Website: slack
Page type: payment
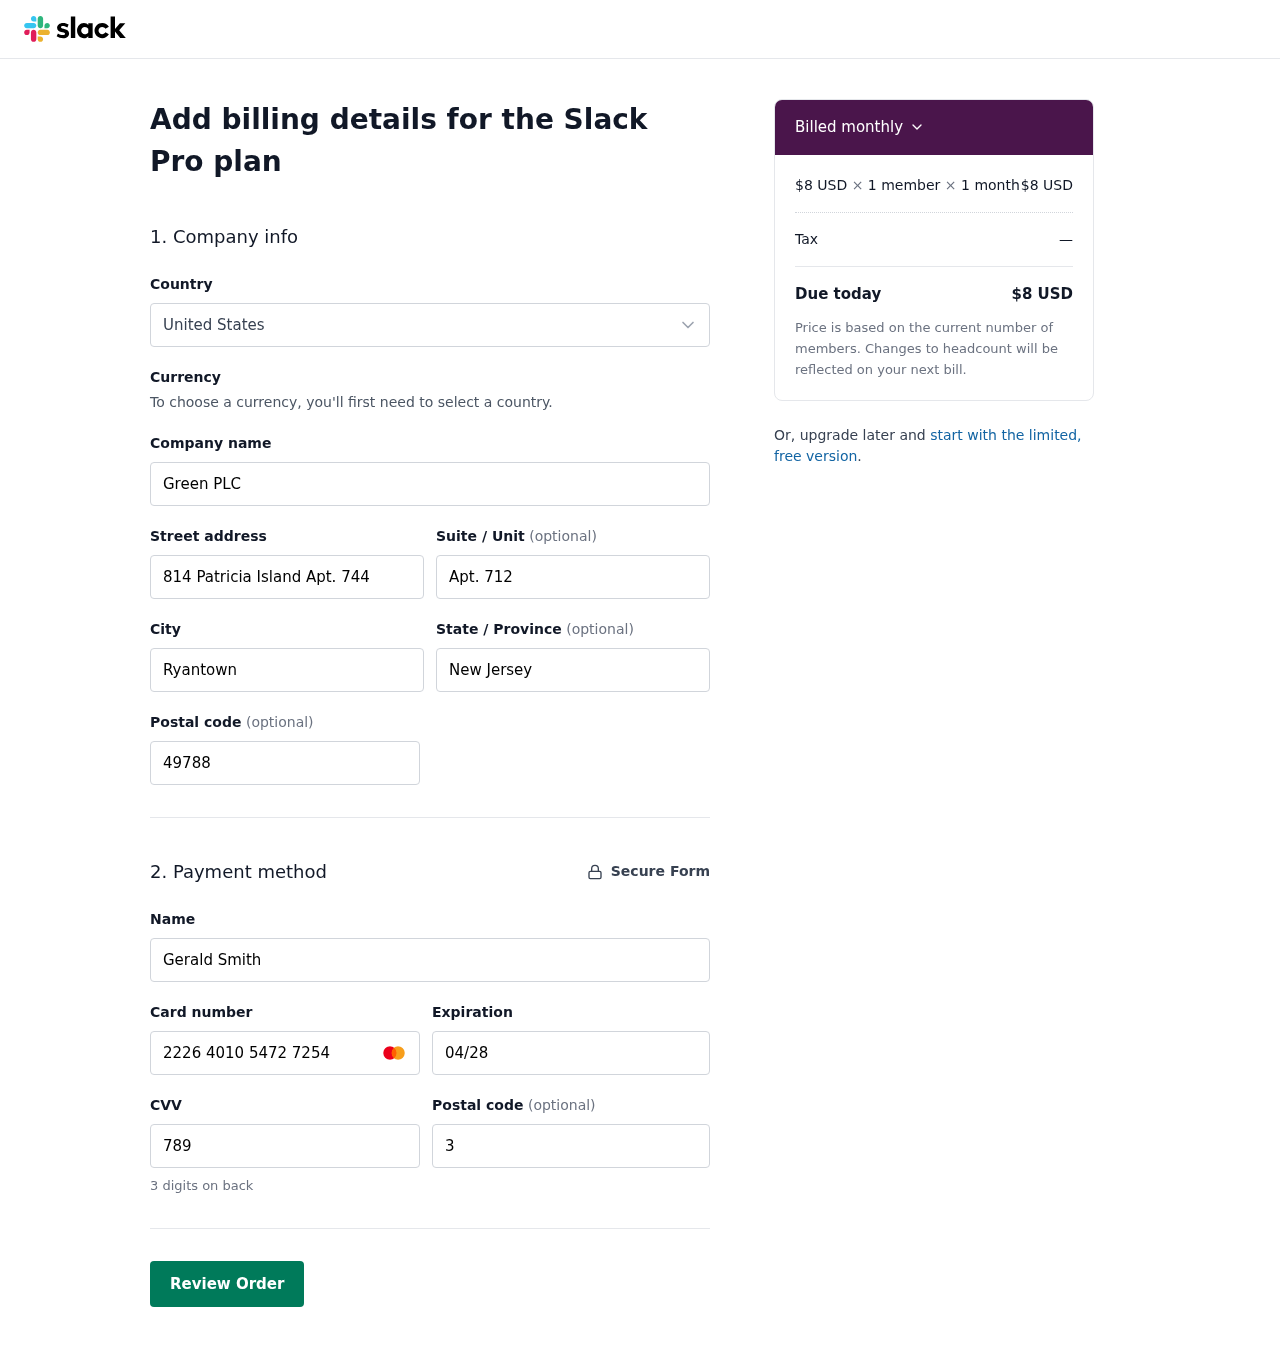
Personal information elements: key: PII_COUNTRY
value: United States
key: PII_COMPANY
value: Green PLC
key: PII_STREET
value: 814 Patricia Island Apt. 744
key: PII_STREET2
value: Apt. 712
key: PII_CITY
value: Ryantown
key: PII_STATE
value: New Jersey
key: PII_POSTCODE
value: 49788
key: PII_FULLNAME
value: Gerald Smith
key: PII_CARD_NUMBER
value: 2226 4010 5472 7254
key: PII_CARD_EXPIRY
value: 04/28
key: PII_CARD_CVV
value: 789
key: PII_POSTCODE2
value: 37681
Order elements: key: ORDER_PRICE_PER_MEMBER
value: $8 USD
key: ORDER_NUM_MEMBERS
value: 1 member
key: ORDER_NUM_MONTHS
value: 1 month
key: ORDER_SUBTOTAL
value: $8 USD
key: ORDER_TAX
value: —
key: ORDER_TOTAL
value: $8 USD